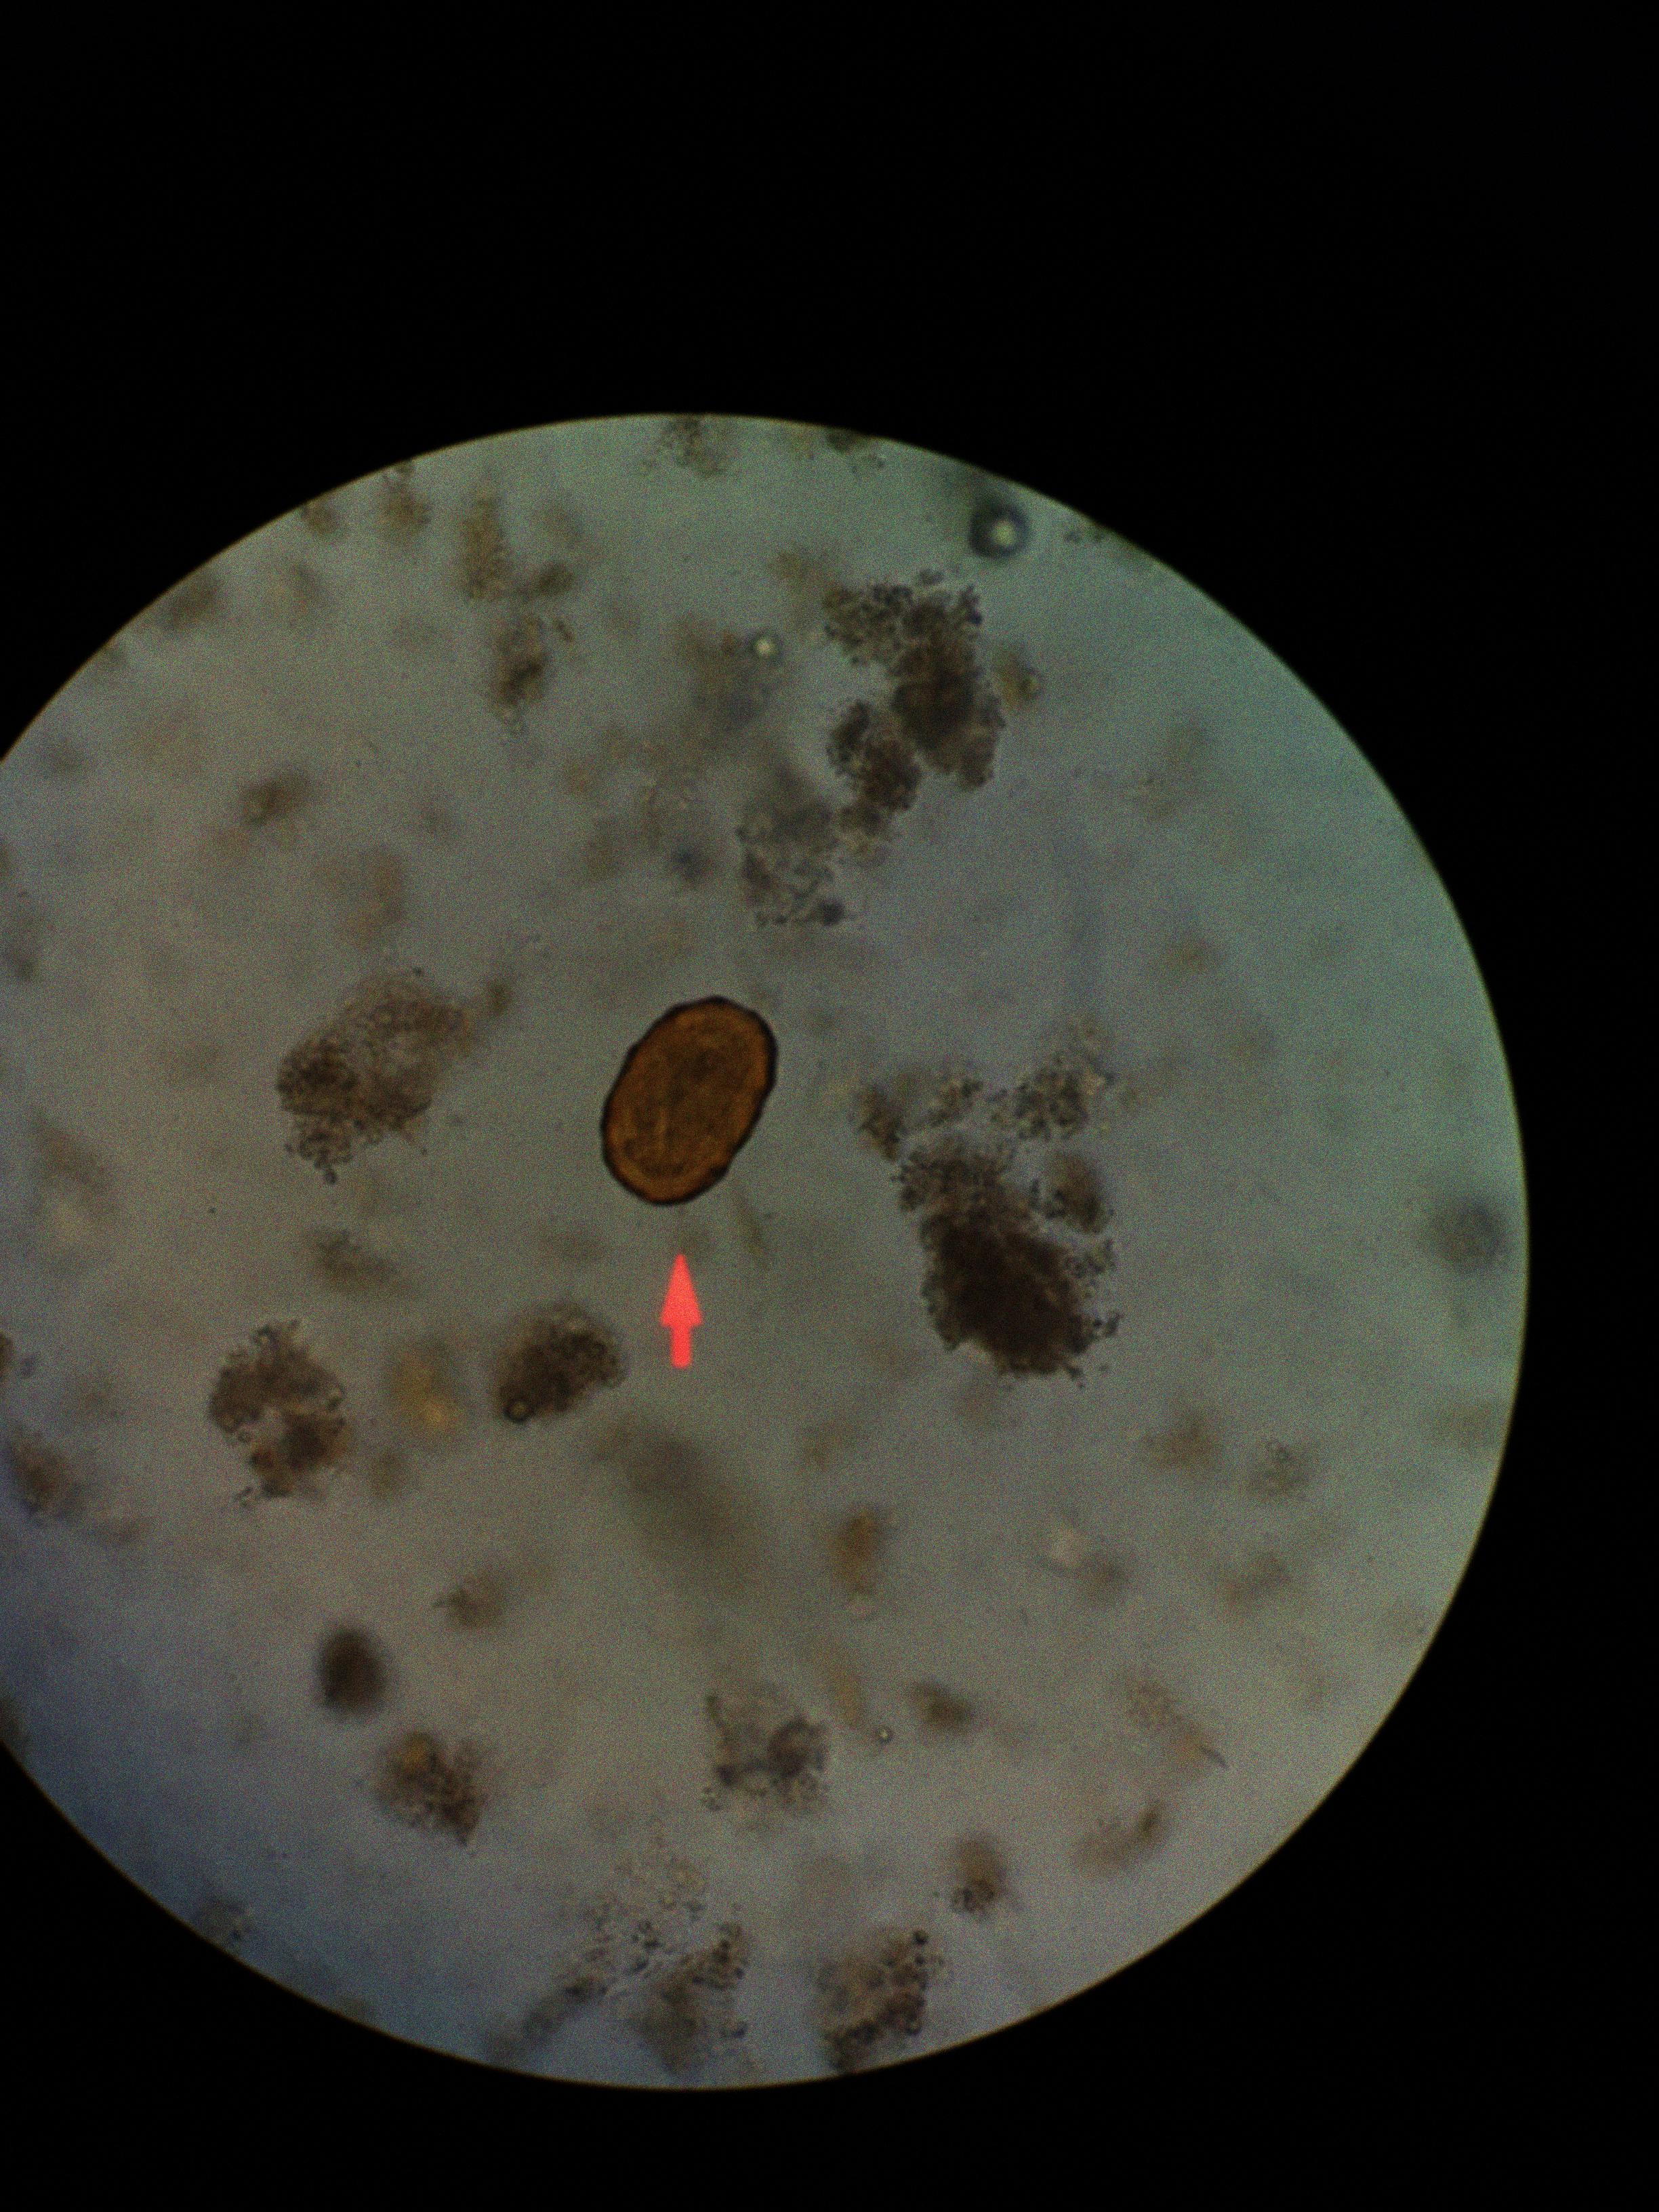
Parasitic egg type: Ascaris lumbricoides